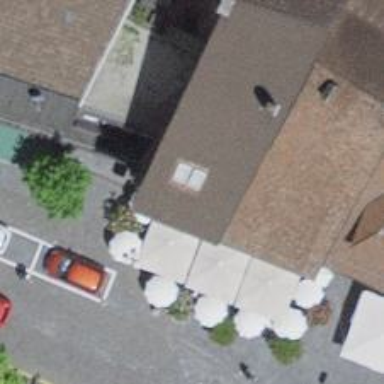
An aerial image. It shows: Restaurant.